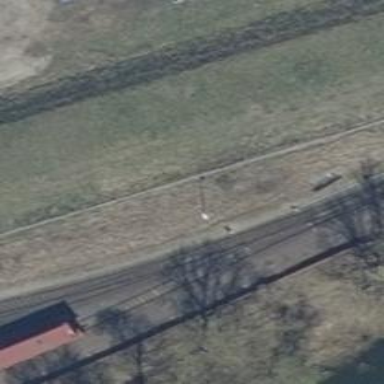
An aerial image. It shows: Railway switch.